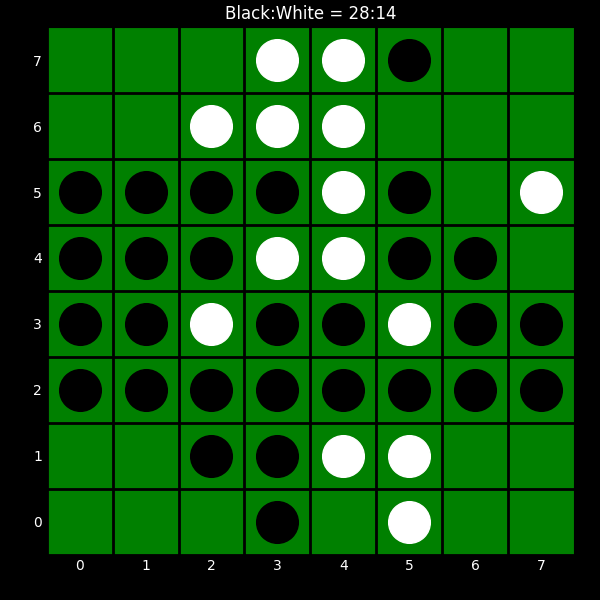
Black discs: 28
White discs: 14